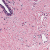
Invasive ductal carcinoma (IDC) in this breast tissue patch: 0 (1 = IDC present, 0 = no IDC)